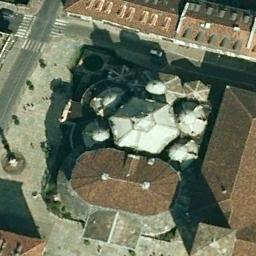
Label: church